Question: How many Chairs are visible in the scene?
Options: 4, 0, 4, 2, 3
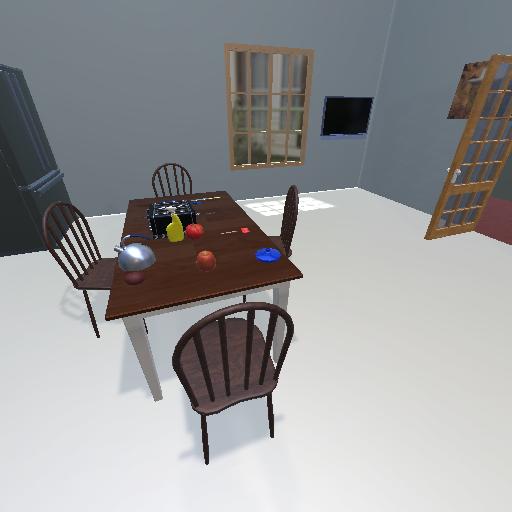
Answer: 4